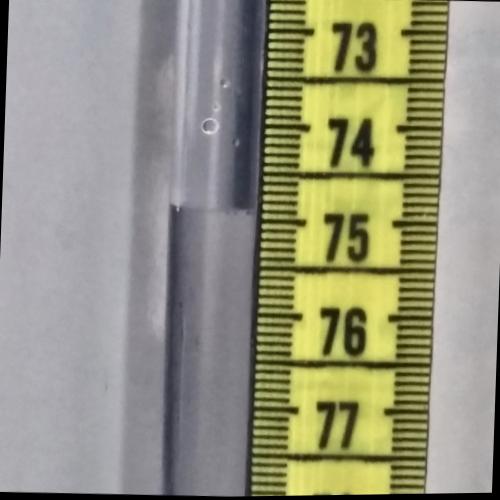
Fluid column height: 74.9 cm